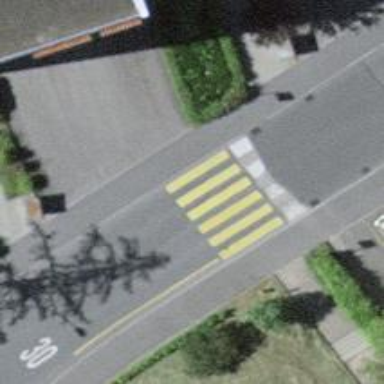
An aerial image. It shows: Uncontrolled zebra crossing with zebra markings.